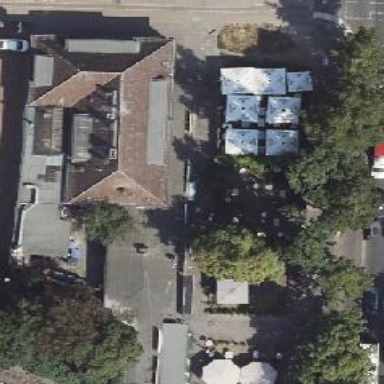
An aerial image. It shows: Café.